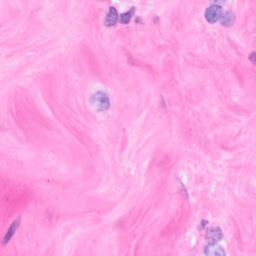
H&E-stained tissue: Breast